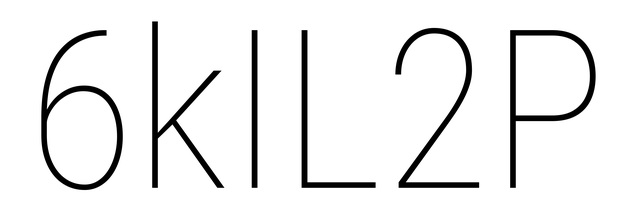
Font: Roboto_Condensed_Thin